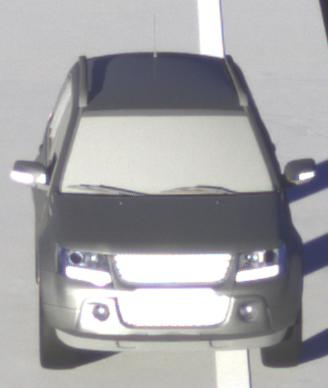
Make: Suzuki
Model: Grand Vitara
Detailed model: Gen. 1 JT
Model produced from: 2009
Model produced until: 2012
Doors: 5
Color: gray
Road condition: dry road
Daytime: sunrise or sunset
Contrast: high contrast